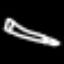
Label: pencil